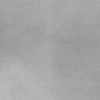
Label: dusty